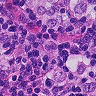
Metastatic tissue present: yes